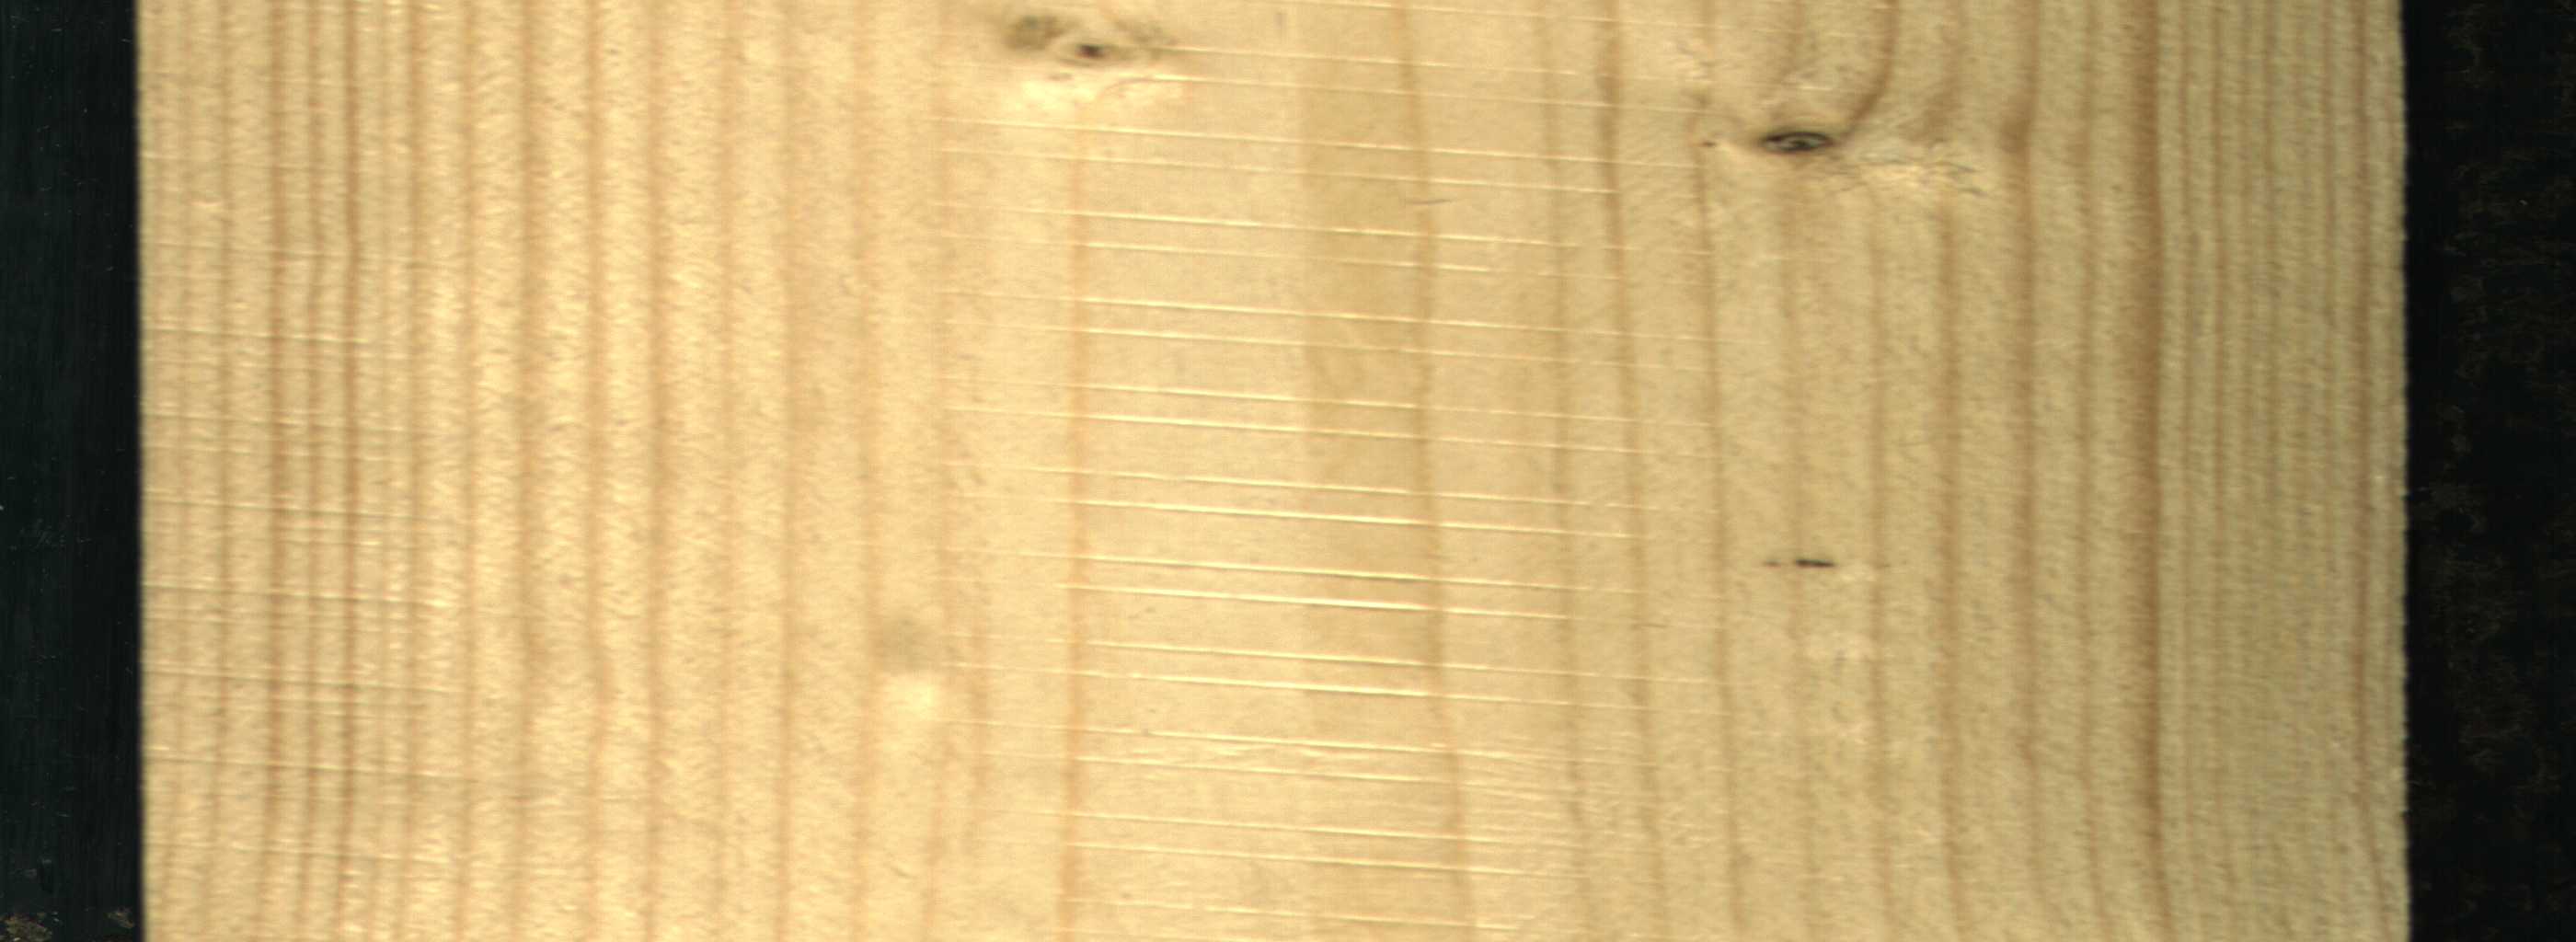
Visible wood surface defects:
Live_Knot
Live_Knot